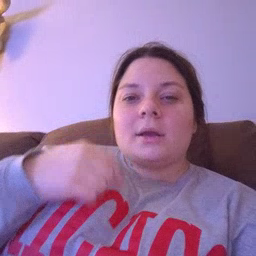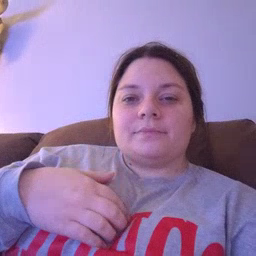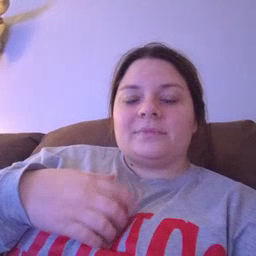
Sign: cry